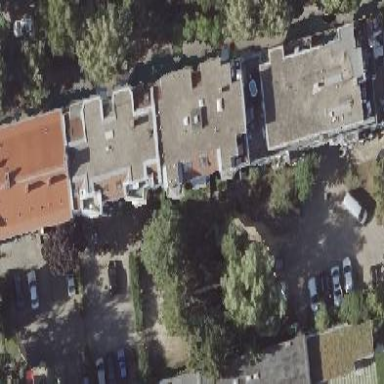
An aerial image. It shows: Apartment building with flat roof.